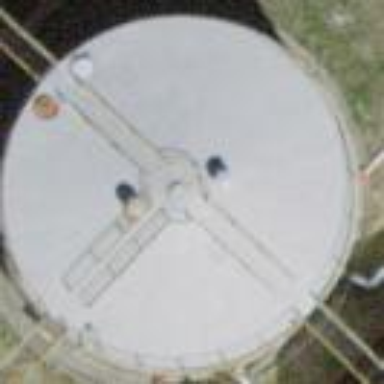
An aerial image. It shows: Storage tank that is man-made.